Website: bh-photo
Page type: customer-info-address
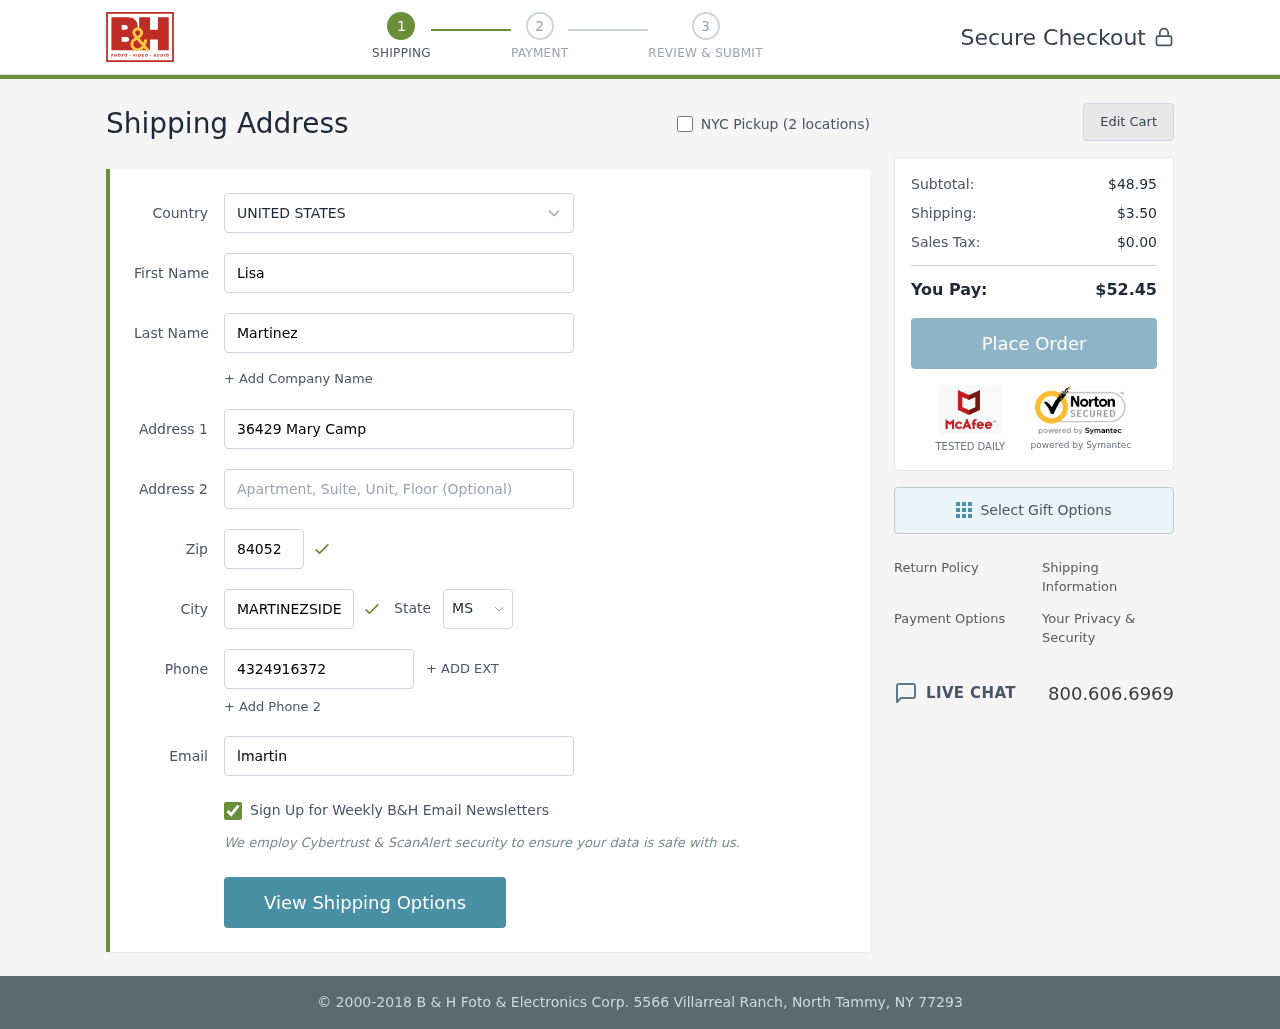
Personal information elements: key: PII_CITY
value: Martinezside
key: PII_COUNTRY
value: United States
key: PII_EMAIL
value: lmartinez@yahoo.com
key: PII_FIRSTNAME
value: Lisa
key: PII_LASTNAME
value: Martinez
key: PII_PHONE
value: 4324916372
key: PII_POSTCODE
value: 84052
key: PII_STATE_ABBR
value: MS
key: PII_STREET
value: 36429 Mary Camp
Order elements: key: ORDER_SUBTOTAL
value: $48.95
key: ORDER_SHIPPING_COST
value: $3.50
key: ORDER_TAX
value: $0.00
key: ORDER_TOTAL
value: $52.45